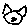
Label: cat